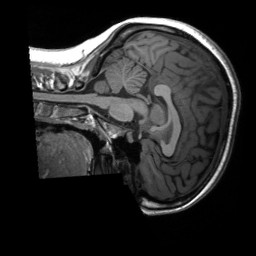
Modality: T1w
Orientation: sagittal
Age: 26
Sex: female
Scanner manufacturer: siemens
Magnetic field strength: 3 T
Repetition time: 2.3 s
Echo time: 0.00232 s